Field crop: tomato
Growth stage: 1
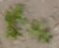
Species: portulaca